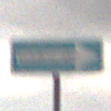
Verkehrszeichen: EinbahnstrasseRechtsweisend
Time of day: Midday
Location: Outdoor (Nature)
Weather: Overcast
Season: NotSpecified
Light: Natural